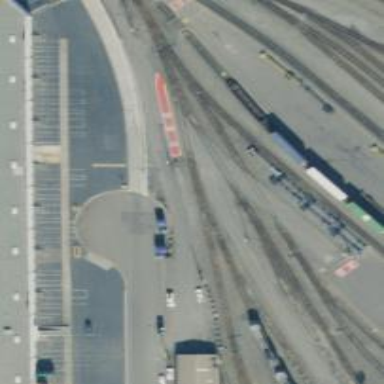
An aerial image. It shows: Railway yard.